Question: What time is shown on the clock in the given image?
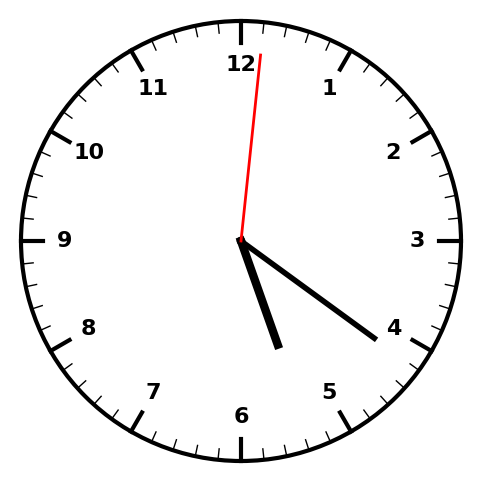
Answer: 05:21:01